Field crop: maize
Growth stage: 2
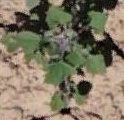
Species: chenopodium